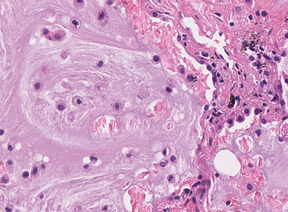
Tumor epithelial tissue: no
Tumor-associated stroma tissue: no
Normal tissue: yes